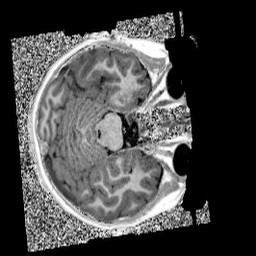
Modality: UNIT1
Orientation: axial
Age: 11
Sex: female
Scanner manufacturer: siemens
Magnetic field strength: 3 T
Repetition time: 4 s
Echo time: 0.00299 s